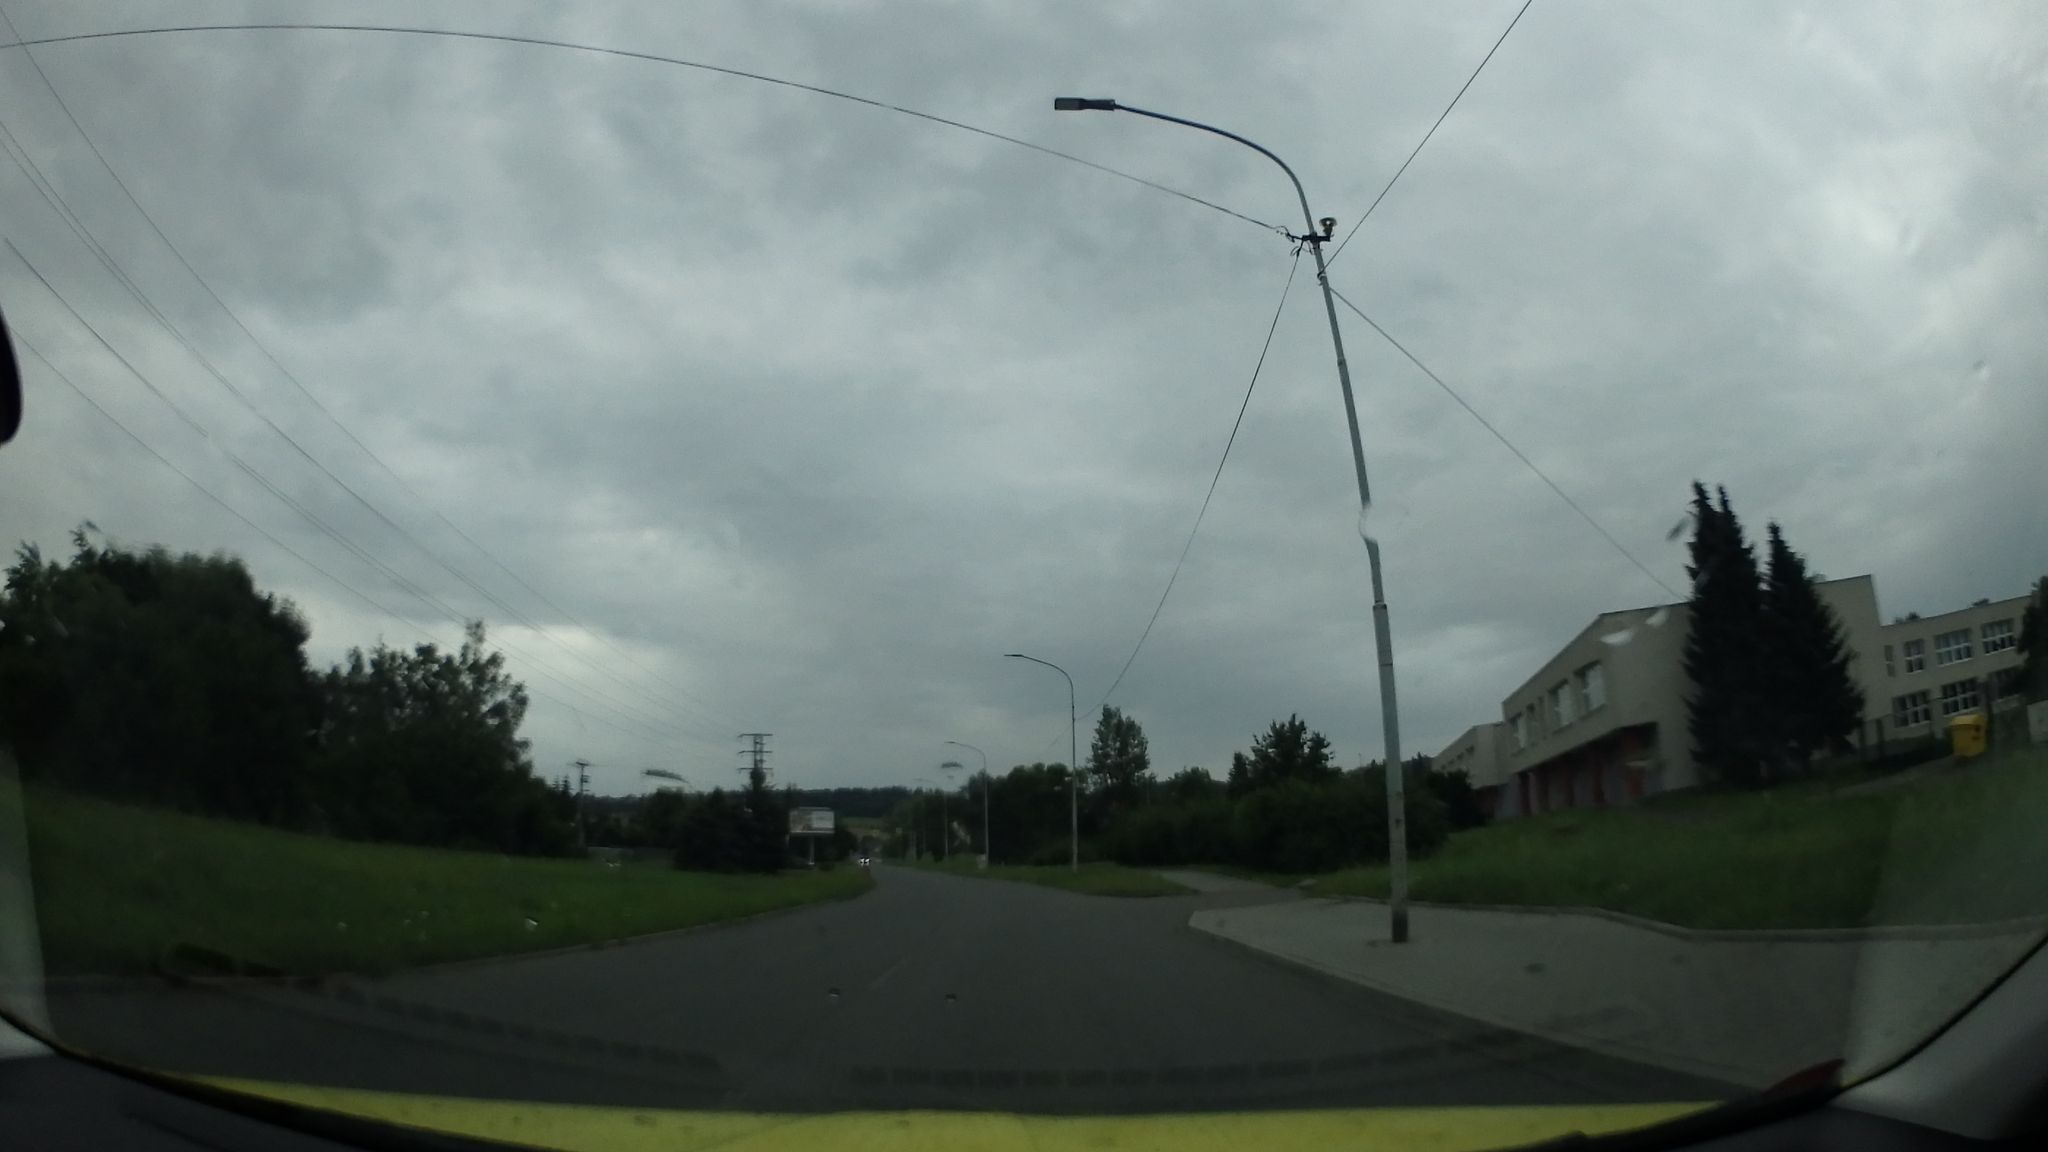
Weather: cloudy
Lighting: day
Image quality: good
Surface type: driving surface
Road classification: residential
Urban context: dense urban cluster
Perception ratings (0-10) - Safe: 4.66, Lively: 6.14, Beautiful: 3.4, Boring: 3.86, Depressing: 5.91, Wealthy: 0.33